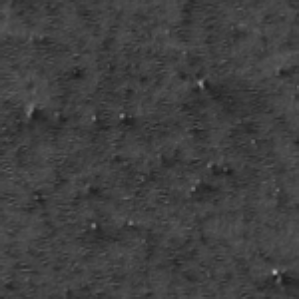
Label: frost